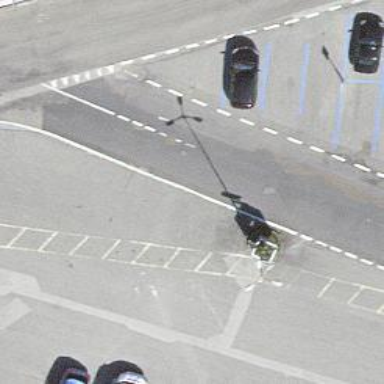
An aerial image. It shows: Orange guidepost providing information.